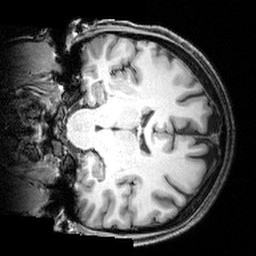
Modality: T1w
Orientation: coronal
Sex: female
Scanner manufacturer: siemens
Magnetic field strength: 3 T
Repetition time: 1.9 s
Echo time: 0.00397 s